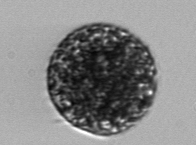
Label: Vicicitus_globosus